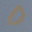
Label: 0